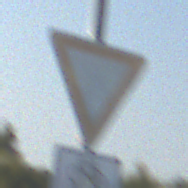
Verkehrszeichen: VorfahrtGewaehren
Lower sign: RichtungsangabeDurchPfeile9
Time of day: SunriseSunset
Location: Outdoor (Urban)
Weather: Clear
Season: NotSpecified
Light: Natural